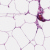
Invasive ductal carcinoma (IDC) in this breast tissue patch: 0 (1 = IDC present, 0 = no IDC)